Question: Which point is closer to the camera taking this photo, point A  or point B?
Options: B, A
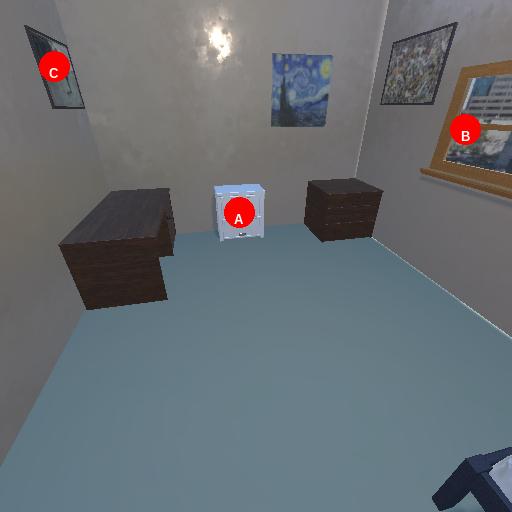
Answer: B